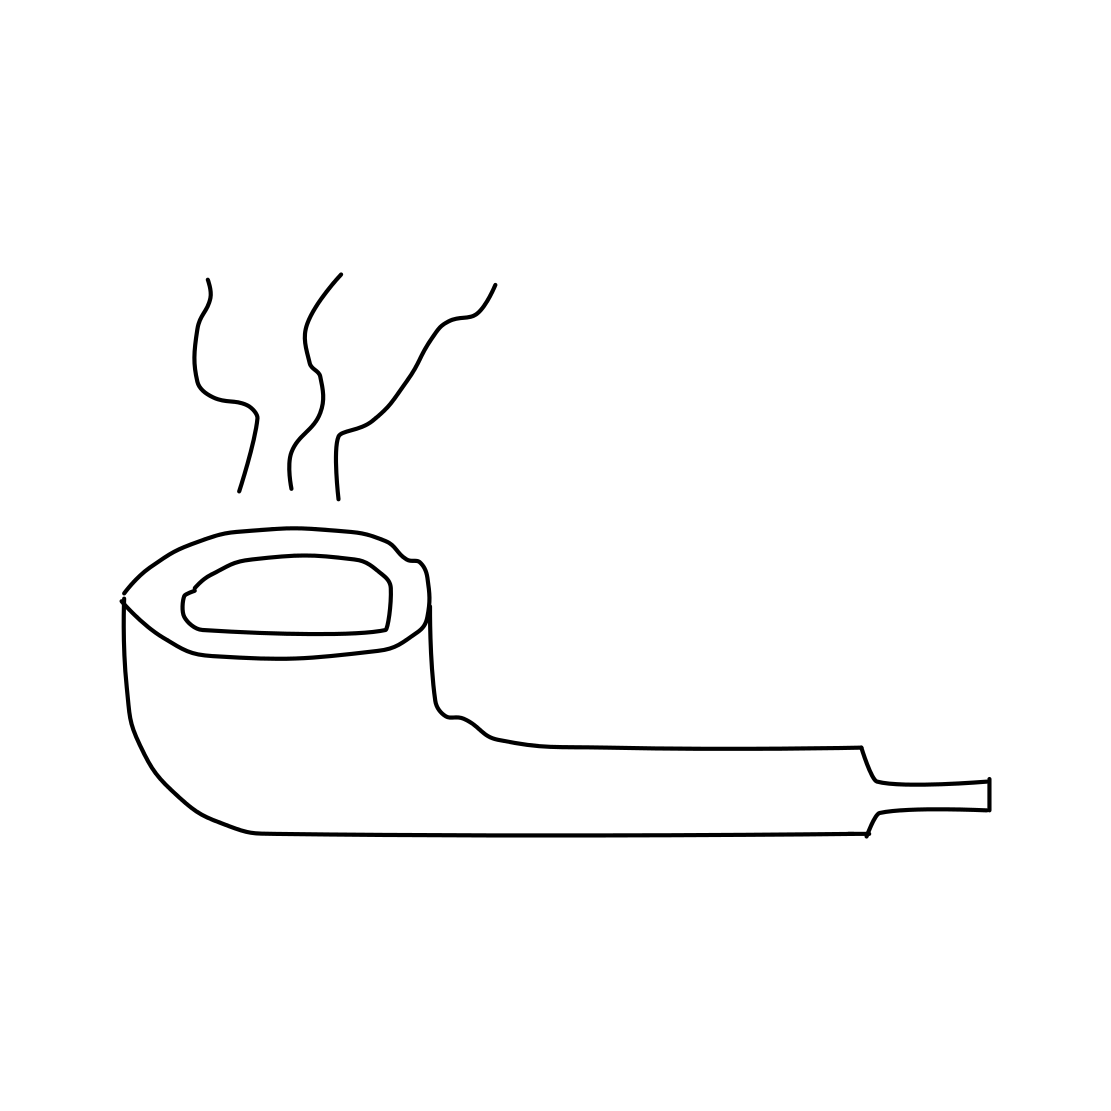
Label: pipe (for smoking)